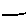
Label: line